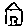
Label: house